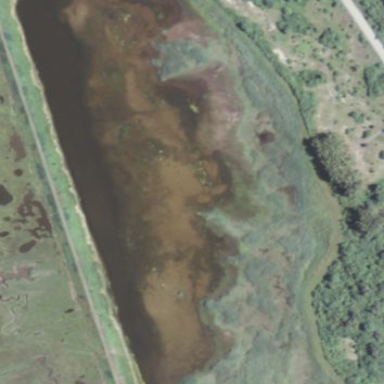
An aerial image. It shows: Marsh wetland.